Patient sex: M
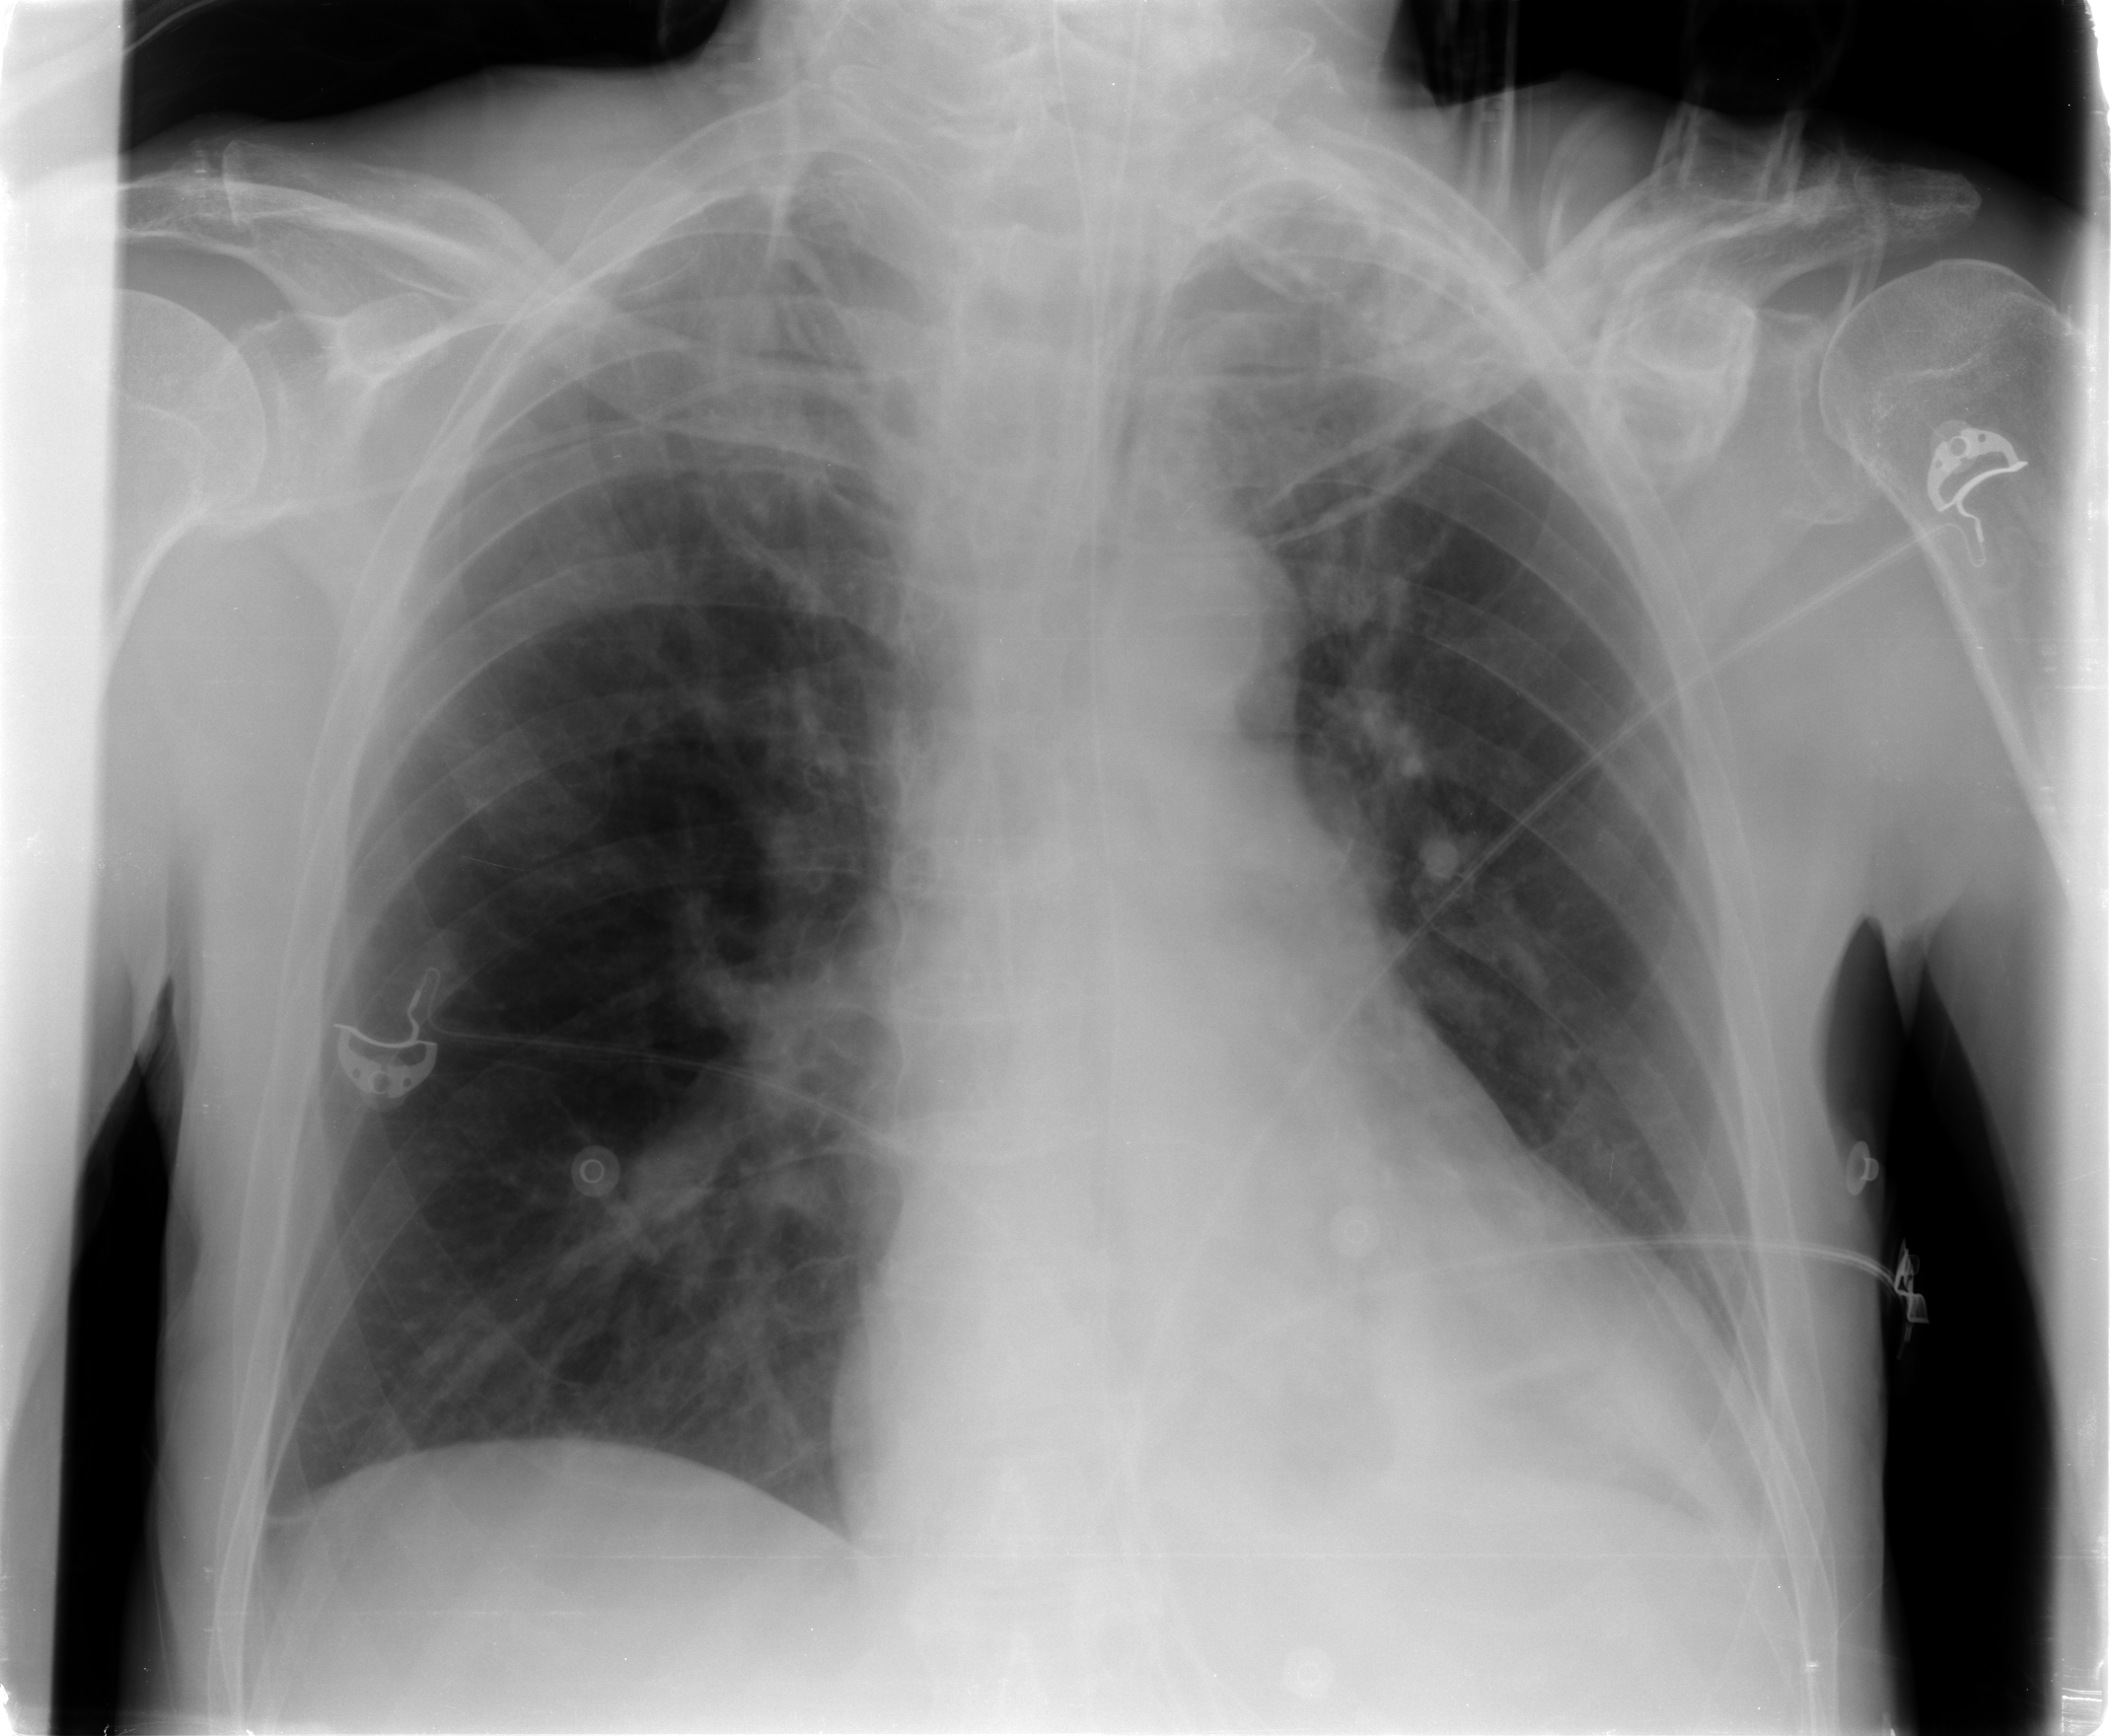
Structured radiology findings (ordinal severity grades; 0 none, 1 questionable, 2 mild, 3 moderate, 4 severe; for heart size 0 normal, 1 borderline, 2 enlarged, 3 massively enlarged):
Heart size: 1
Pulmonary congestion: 0
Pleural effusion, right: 0
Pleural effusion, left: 1
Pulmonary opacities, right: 0
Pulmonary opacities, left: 1
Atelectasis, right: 0
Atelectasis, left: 0